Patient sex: M
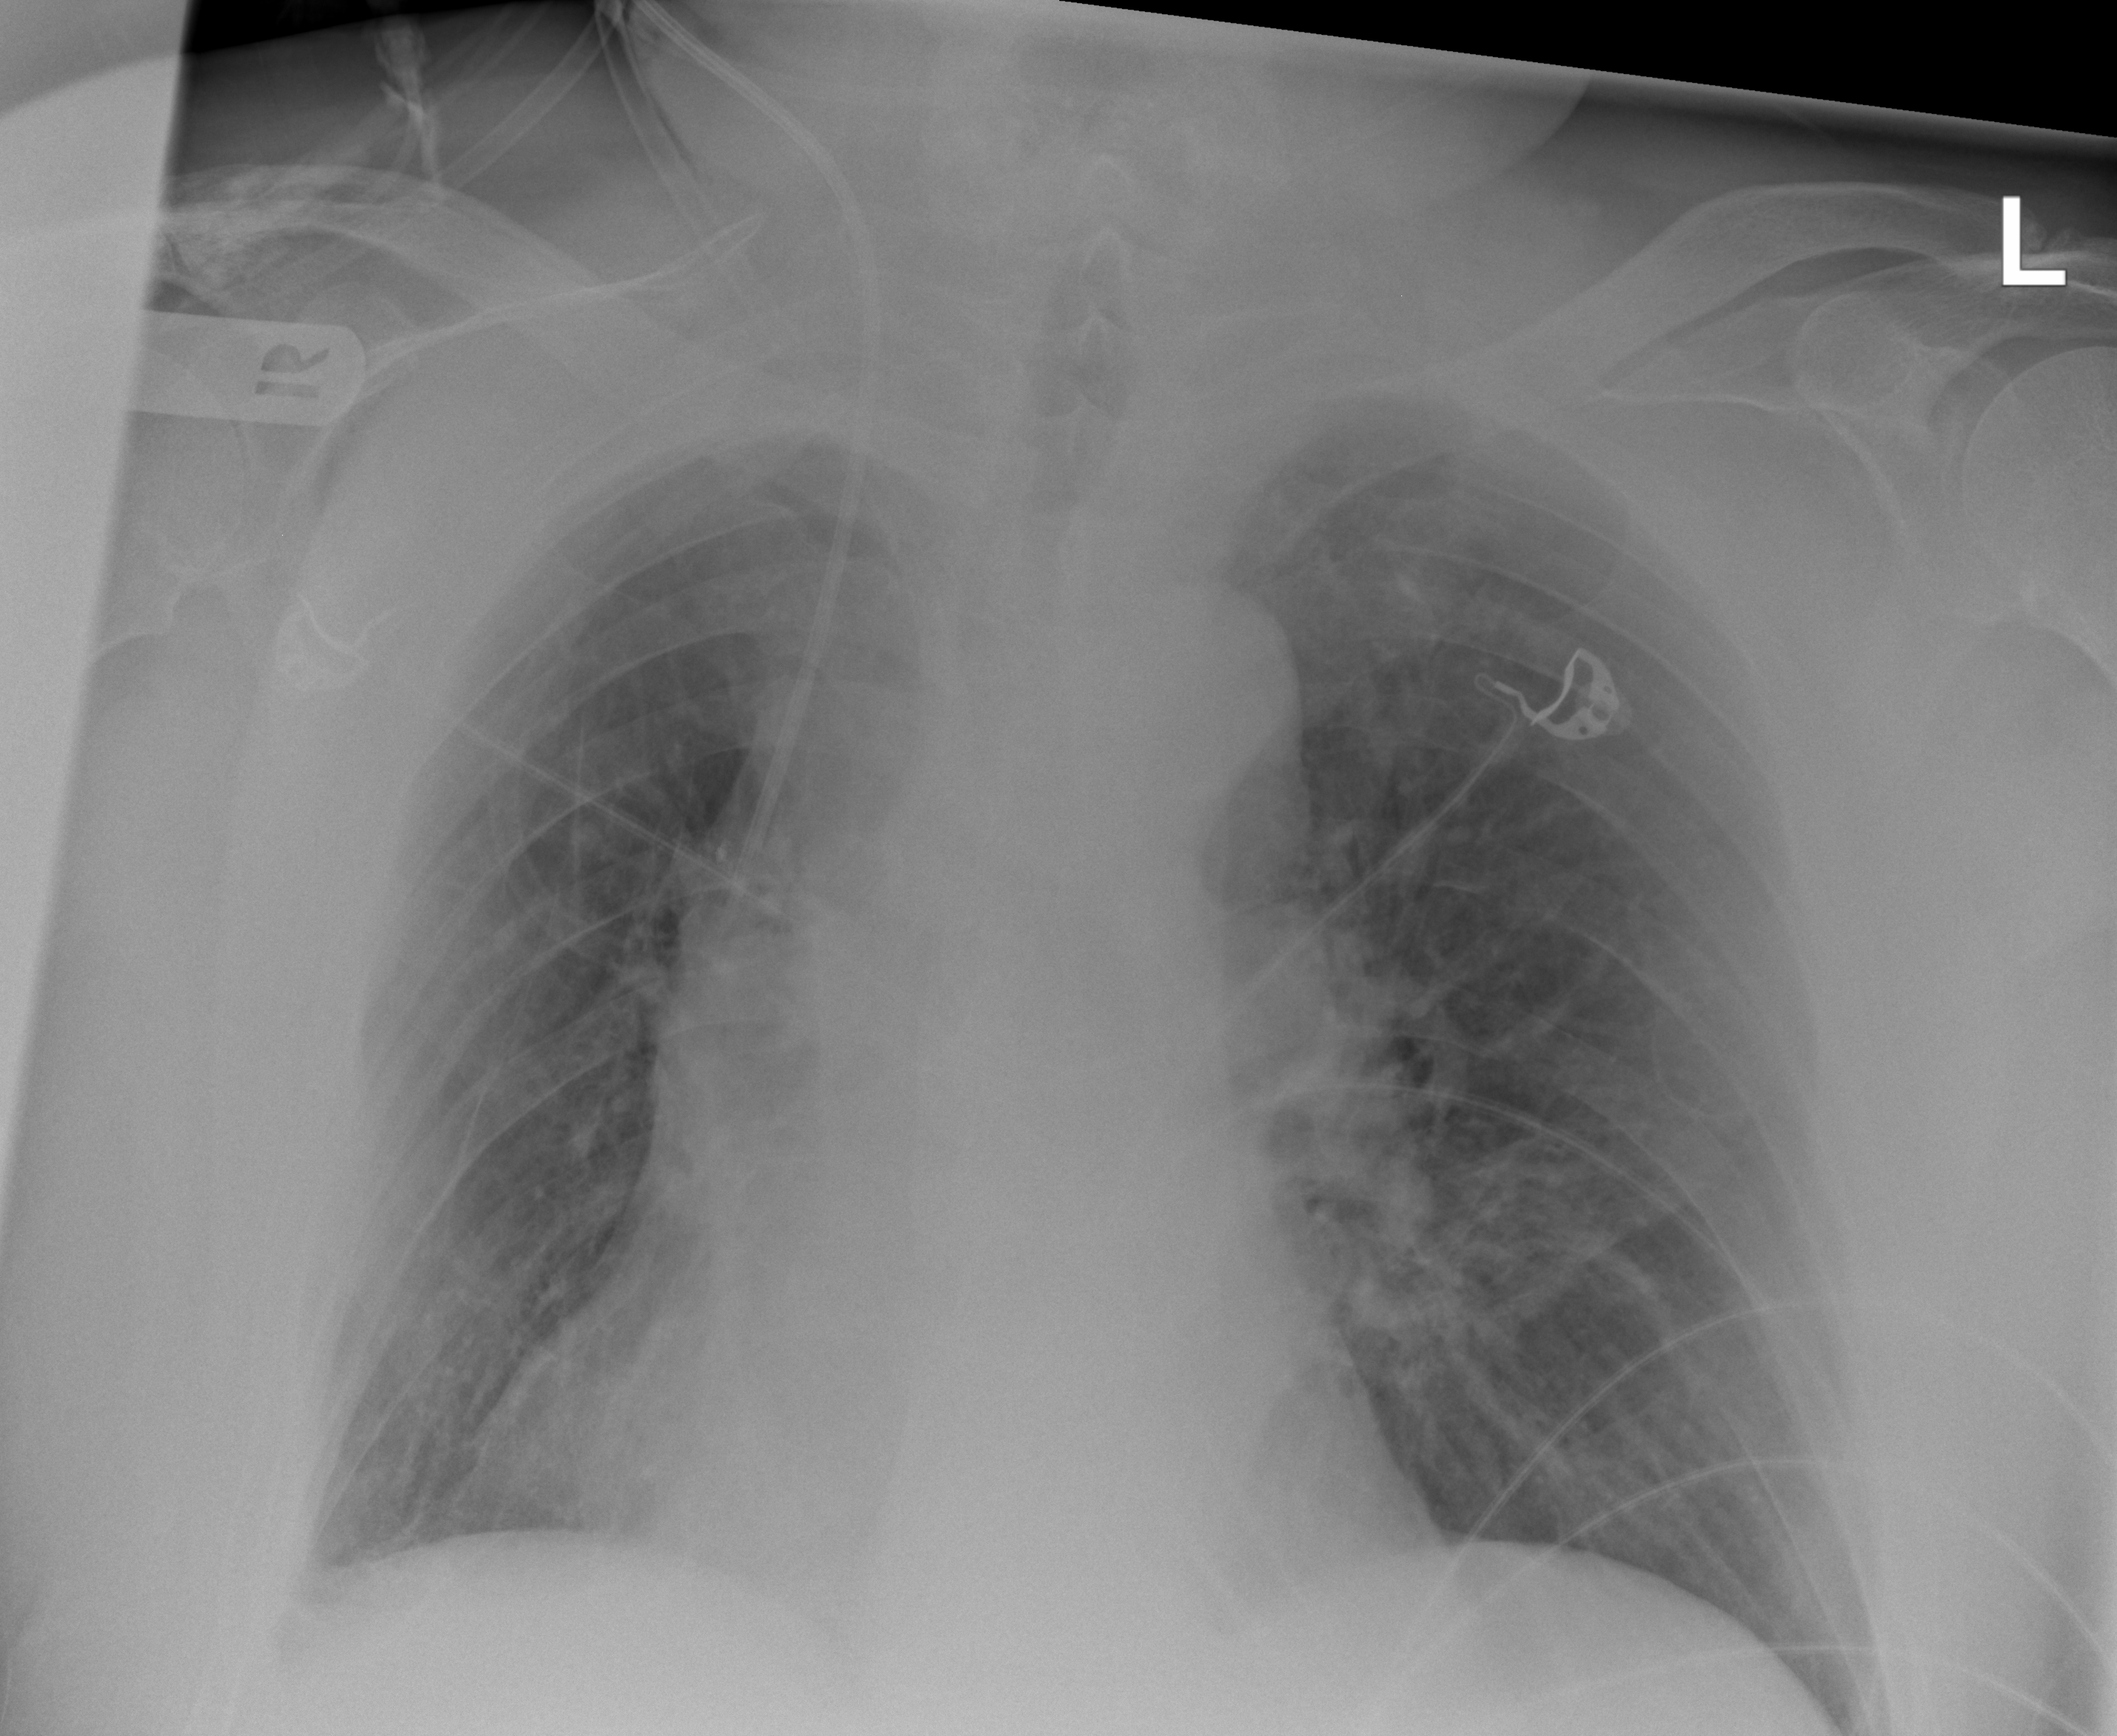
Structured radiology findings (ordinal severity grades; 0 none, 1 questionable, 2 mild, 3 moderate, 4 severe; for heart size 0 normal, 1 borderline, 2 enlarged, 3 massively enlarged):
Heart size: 1
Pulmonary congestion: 0
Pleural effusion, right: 0
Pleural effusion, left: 0
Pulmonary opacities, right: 1
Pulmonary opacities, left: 2
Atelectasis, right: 2
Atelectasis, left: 1